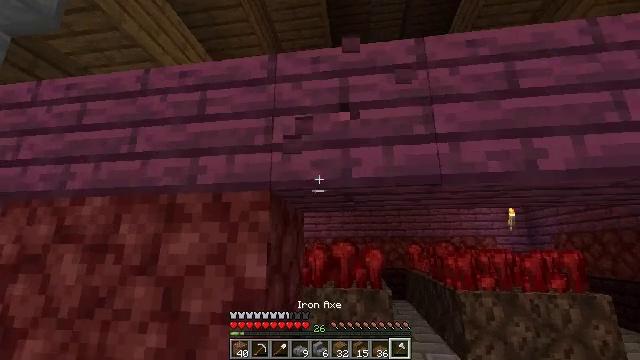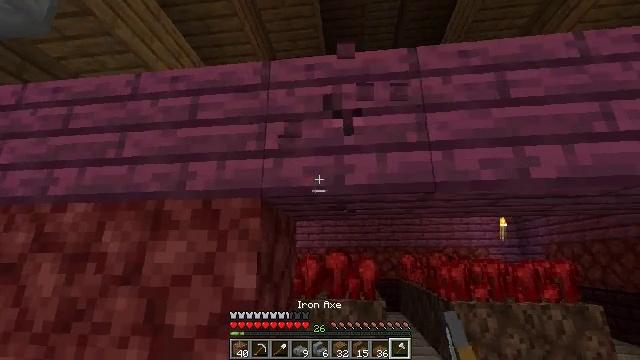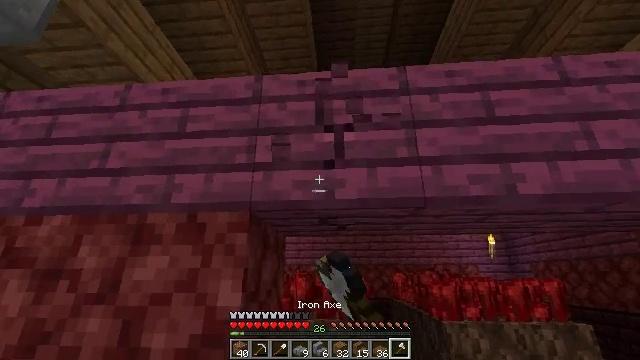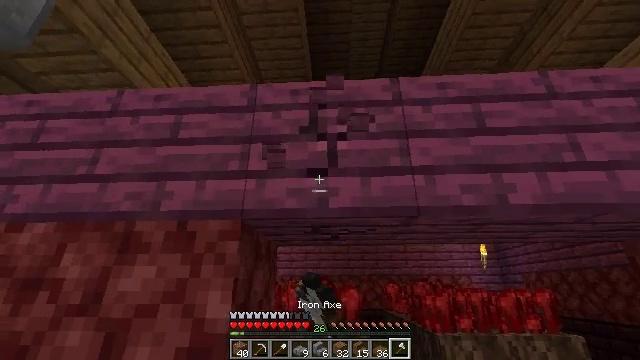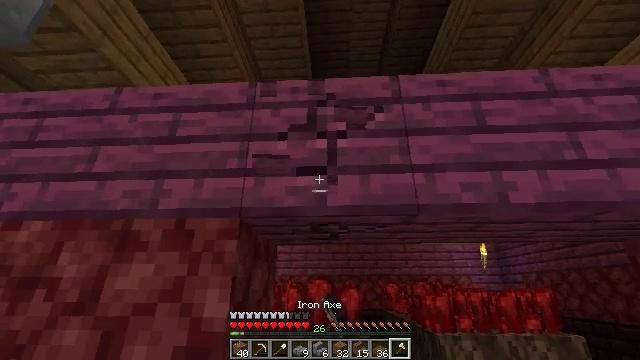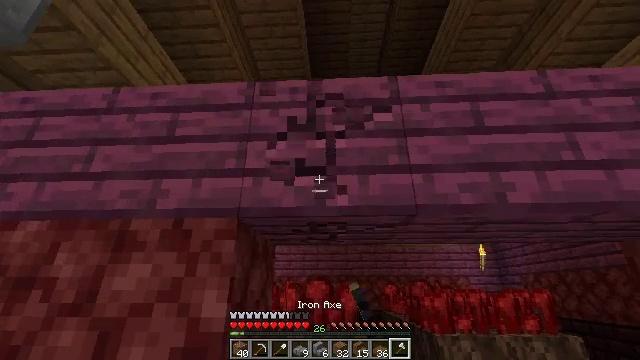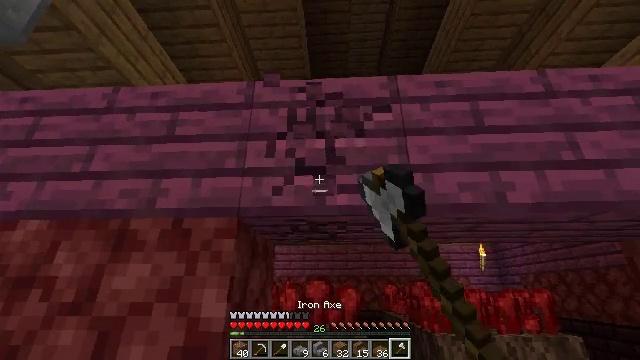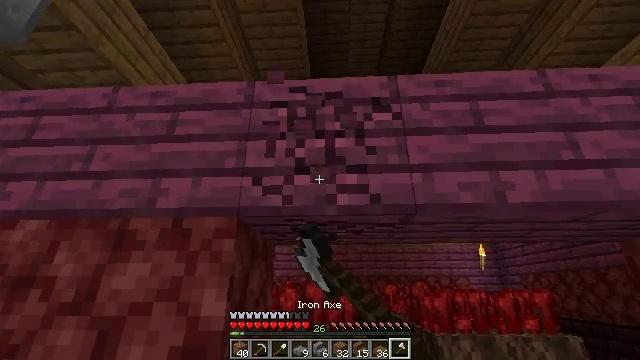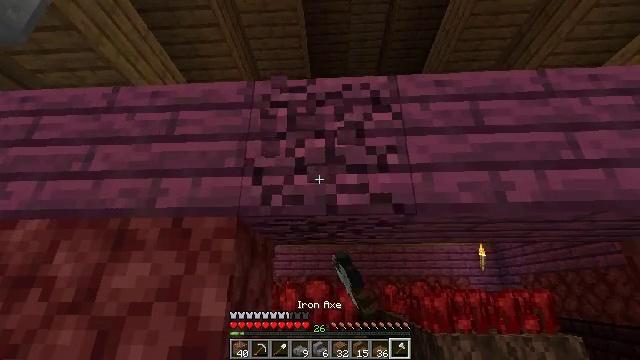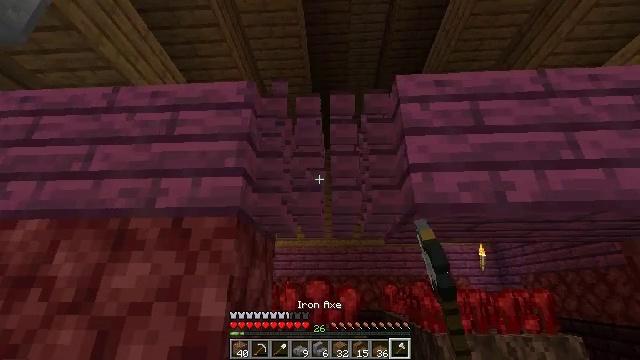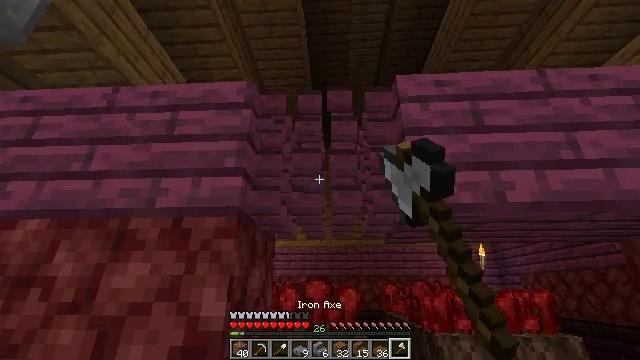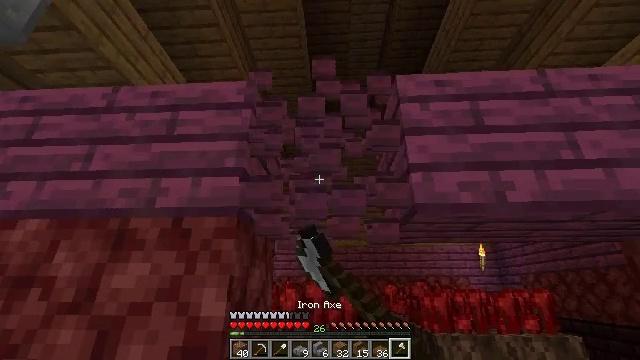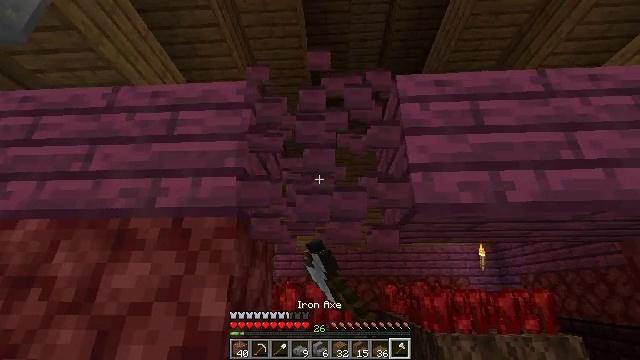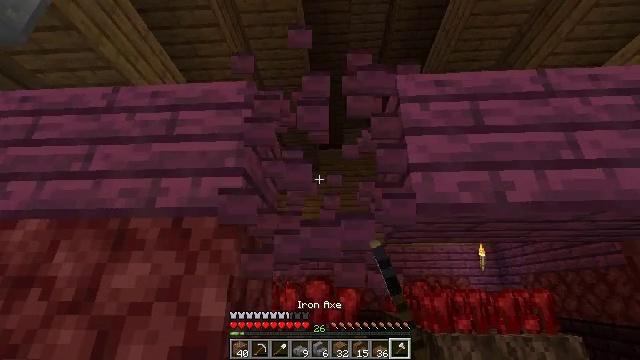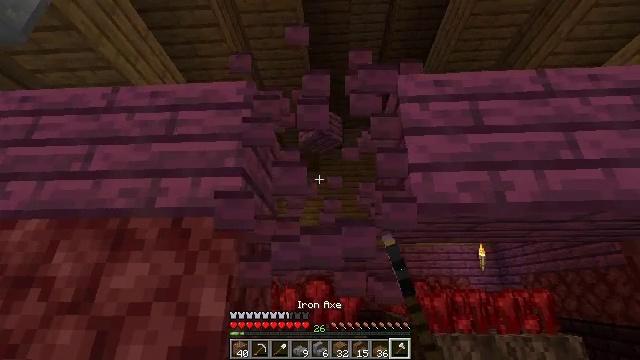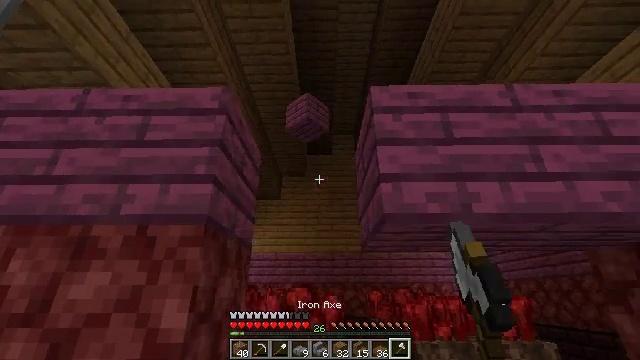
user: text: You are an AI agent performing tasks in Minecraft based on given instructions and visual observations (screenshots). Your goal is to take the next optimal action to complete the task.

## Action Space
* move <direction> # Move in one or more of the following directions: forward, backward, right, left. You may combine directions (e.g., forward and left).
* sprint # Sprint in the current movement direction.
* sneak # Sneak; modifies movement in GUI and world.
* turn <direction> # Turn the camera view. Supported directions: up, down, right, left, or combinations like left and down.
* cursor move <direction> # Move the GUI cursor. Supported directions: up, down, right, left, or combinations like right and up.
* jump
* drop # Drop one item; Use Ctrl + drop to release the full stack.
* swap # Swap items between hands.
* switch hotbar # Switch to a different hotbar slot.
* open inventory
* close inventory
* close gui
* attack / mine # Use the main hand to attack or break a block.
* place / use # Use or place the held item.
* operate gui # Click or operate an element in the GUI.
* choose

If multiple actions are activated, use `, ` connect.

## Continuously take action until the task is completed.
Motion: motion action
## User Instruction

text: Gather crimson planks for building.
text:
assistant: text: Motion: turn right and up, attack / mine
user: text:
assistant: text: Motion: turn right and up, attack / mine
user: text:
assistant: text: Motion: turn right and up, attack / mine
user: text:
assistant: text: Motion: attack / mine
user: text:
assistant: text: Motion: attack / mine
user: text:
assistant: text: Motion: attack / mine
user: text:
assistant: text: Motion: attack / mine
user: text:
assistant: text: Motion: attack / mine
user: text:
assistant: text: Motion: attack / mine
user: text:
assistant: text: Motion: attack / mine
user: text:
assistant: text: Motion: attack / mine
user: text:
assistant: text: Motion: attack / mine
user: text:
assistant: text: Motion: attack / mine
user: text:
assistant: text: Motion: move right, attack / mine
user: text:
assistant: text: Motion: move right, turn right and up, attack / mine
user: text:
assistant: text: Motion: move right, turn right and up, attack / mine
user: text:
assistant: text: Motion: move right, turn right and up, attack / mine
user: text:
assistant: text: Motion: attack / mine
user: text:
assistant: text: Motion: attack / mine
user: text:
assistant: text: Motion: attack / mine
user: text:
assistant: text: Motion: attack / mine
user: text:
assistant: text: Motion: attack / mine
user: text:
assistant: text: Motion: attack / mine
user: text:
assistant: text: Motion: attack / mine
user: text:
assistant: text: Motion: attack / mine
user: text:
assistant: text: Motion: attack / mine
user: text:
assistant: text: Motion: attack / mine
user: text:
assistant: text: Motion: attack / mine
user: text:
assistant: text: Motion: attack / mine
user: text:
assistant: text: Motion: attack / mine